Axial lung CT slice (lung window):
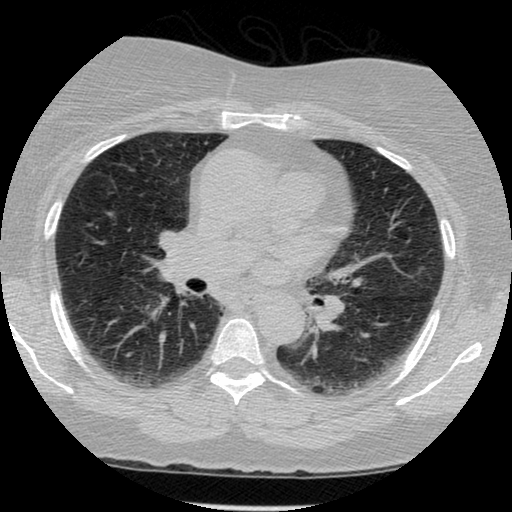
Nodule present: no